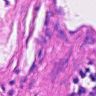
Metastatic tissue present: no